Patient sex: M
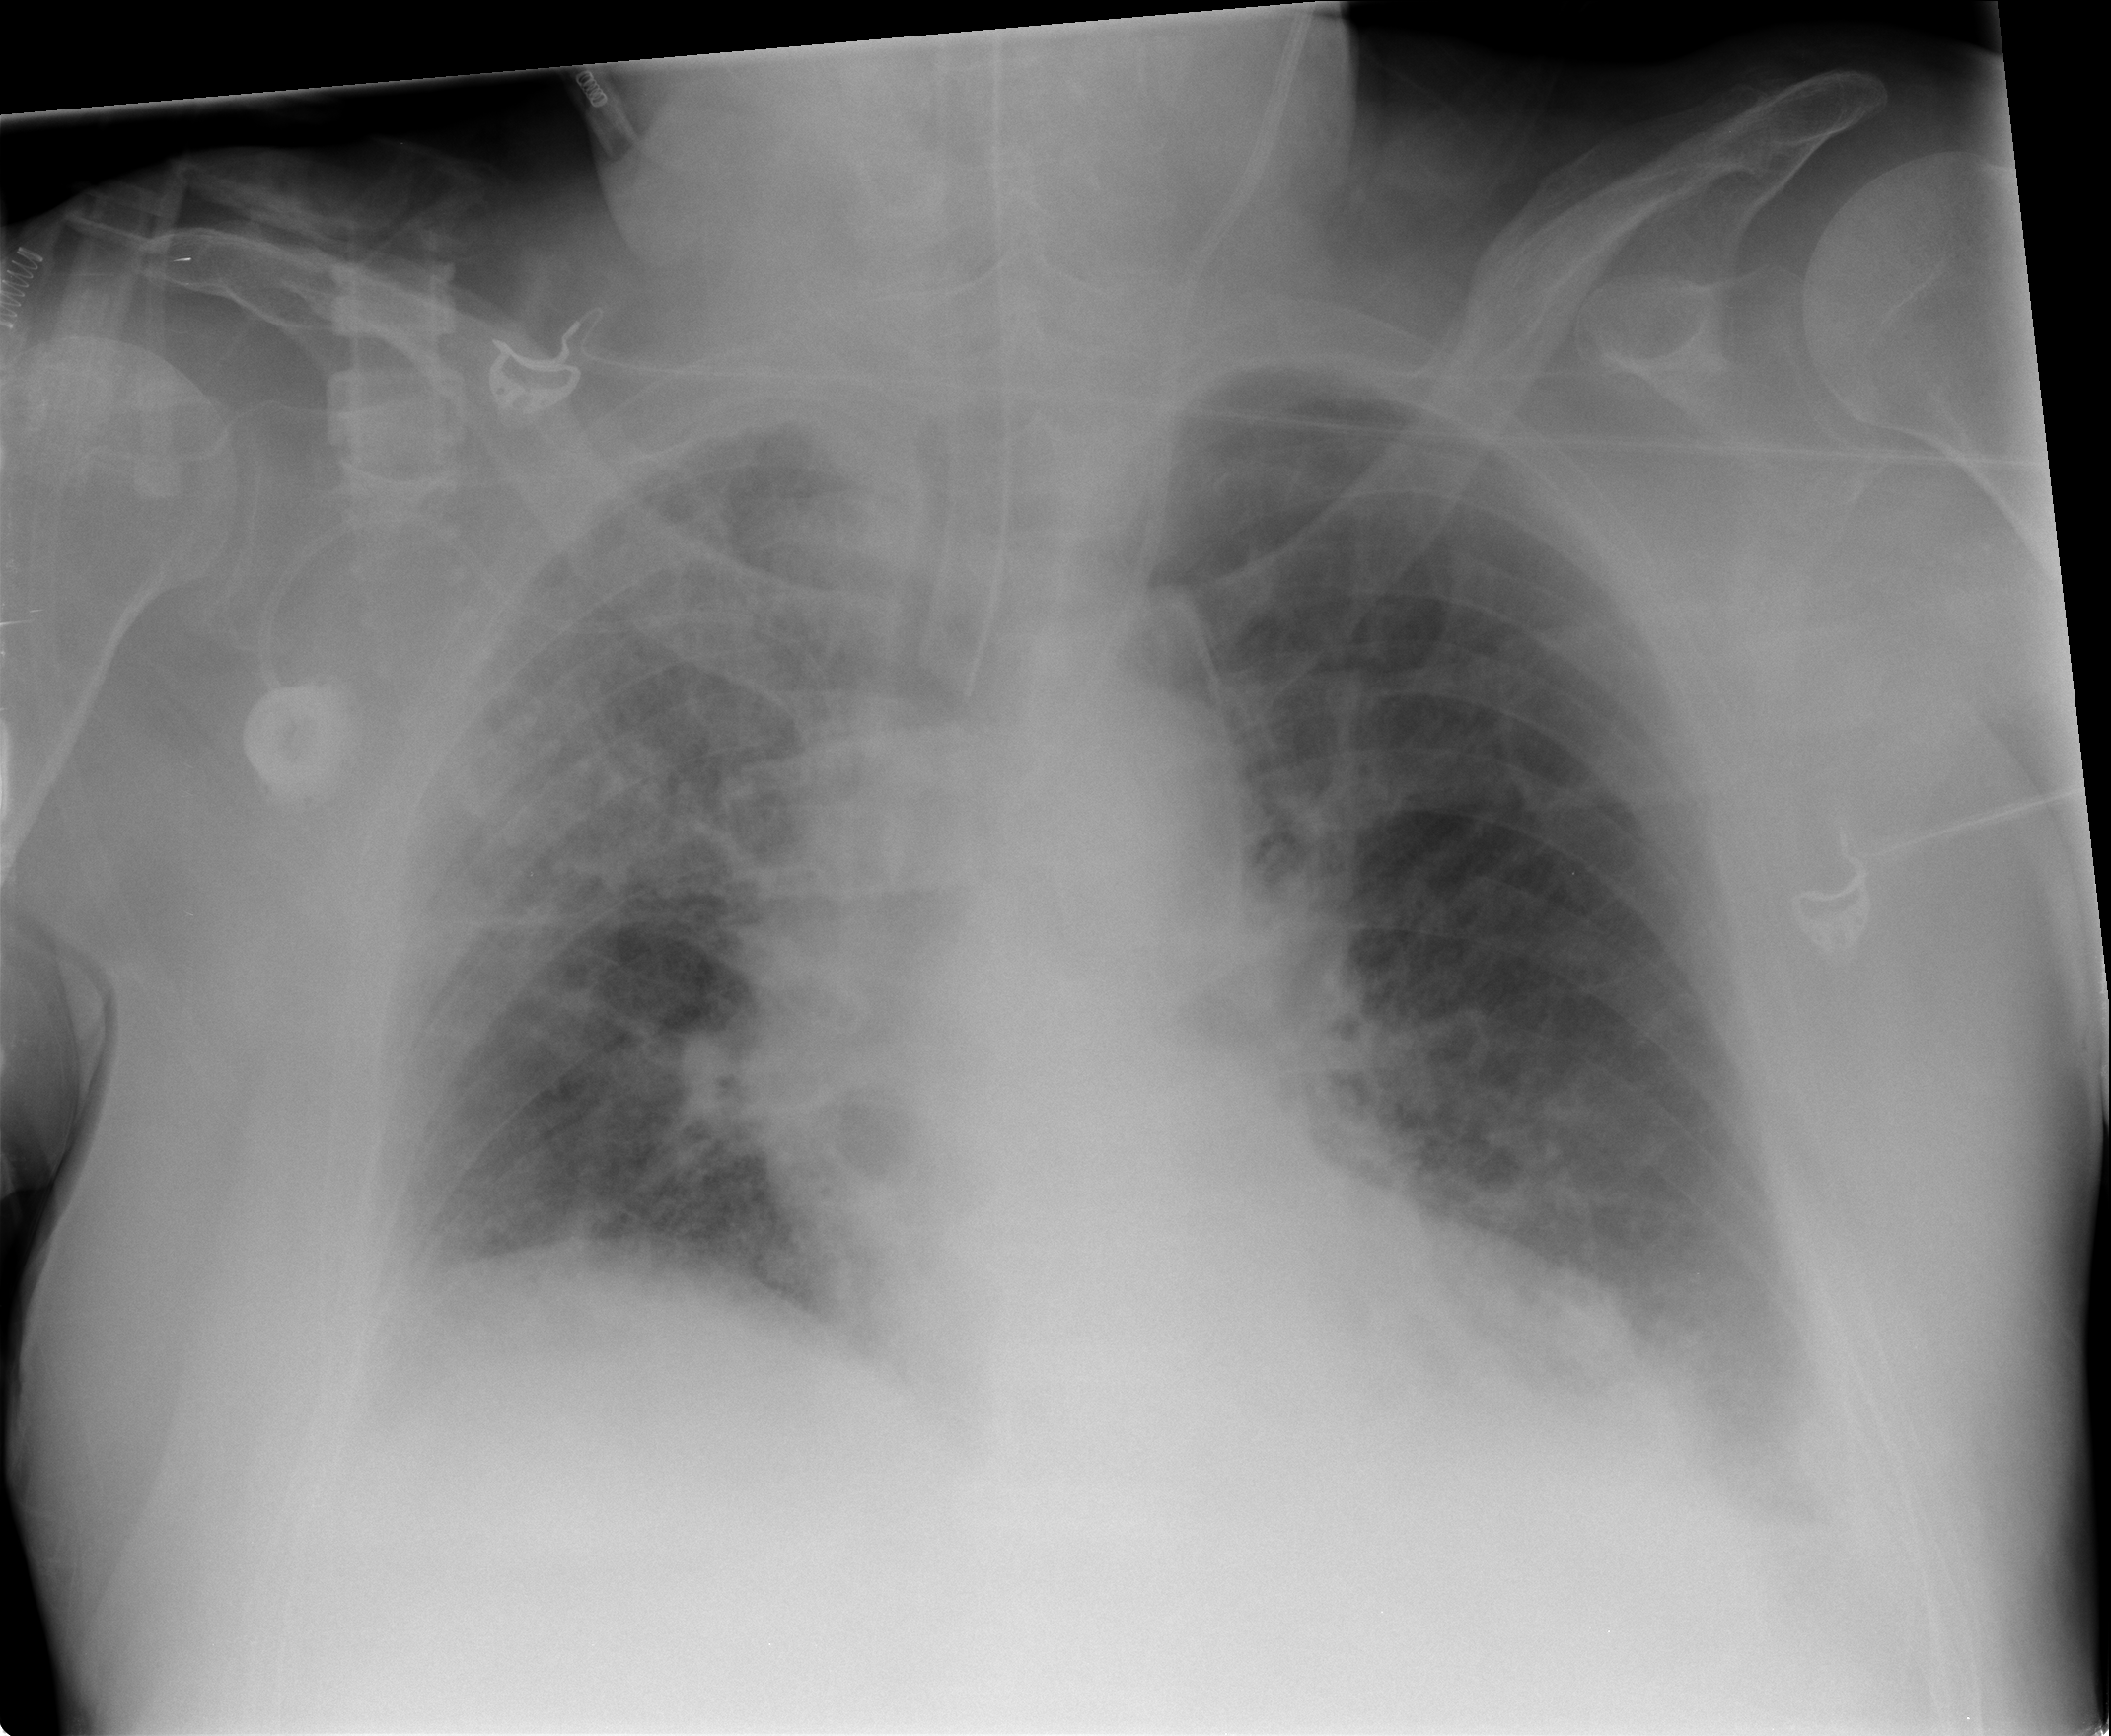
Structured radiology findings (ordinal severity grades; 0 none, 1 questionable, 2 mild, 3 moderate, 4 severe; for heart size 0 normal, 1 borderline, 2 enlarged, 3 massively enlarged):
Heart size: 0
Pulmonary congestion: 0
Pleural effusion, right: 0
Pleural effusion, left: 0
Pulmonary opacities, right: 3
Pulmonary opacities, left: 2
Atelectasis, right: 0
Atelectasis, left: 0